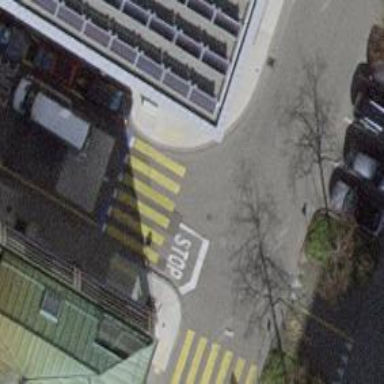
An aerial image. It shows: Asphalt footway with zebra crossing.